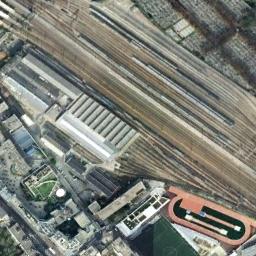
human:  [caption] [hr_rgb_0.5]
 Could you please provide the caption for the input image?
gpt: The railway station has lots of railways and some trains and some other buildings are next to the railway station .

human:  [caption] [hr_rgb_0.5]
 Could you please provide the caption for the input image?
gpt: There are many buildings beside the railway station .

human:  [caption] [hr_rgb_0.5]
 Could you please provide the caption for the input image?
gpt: The railway station is next to some buildings .

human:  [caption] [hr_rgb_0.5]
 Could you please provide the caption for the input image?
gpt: There is a railway station in the crowded city .

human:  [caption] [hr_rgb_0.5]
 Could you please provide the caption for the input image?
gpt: There are some buildings and a ground track field beside the railway station .